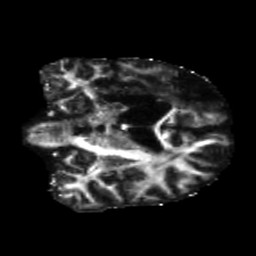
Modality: FA
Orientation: coronal
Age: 56
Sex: male
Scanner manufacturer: siemens
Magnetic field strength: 3 T
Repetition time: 5.47 s
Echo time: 0.0854 s